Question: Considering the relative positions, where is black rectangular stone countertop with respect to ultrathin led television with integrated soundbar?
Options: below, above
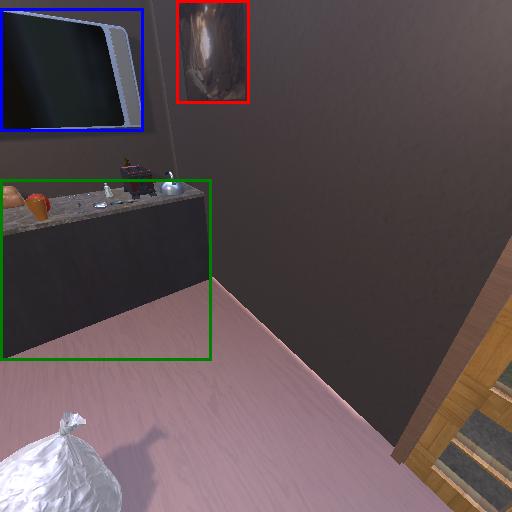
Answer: below